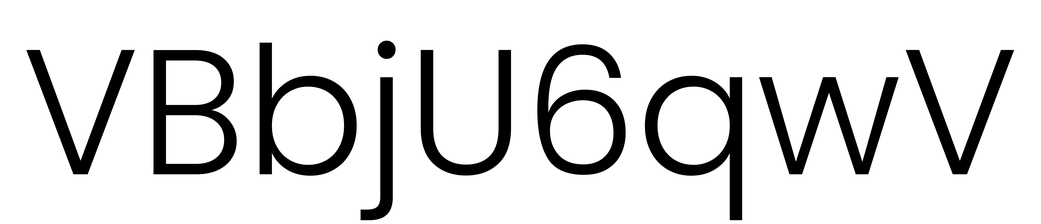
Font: Poppins-Light